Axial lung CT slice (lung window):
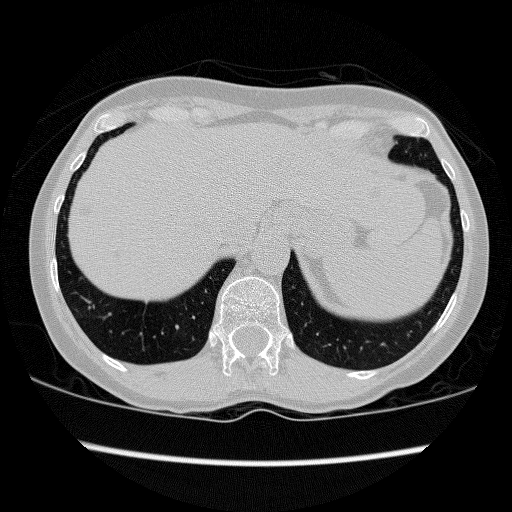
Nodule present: no